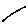
Label: line